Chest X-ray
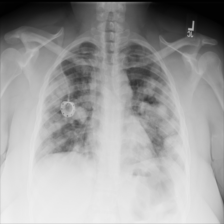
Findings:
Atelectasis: negative
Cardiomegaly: negative
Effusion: negative
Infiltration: negative
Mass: positive
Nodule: negative
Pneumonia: negative
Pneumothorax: negative
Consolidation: negative
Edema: negative
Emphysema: negative
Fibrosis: negative
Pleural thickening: negative
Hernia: negative